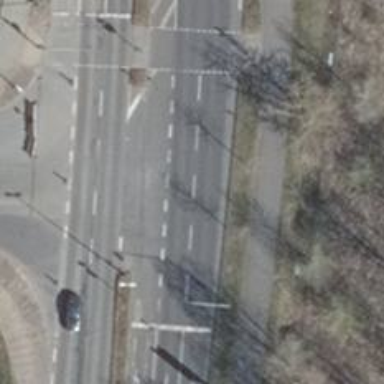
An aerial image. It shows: Traffic signals at road crossing.